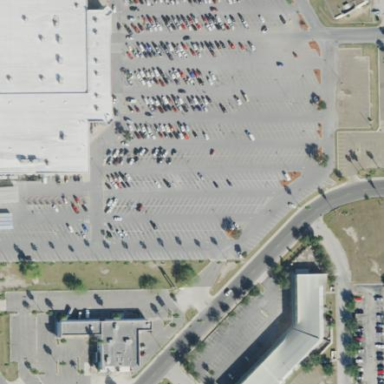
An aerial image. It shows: Retail area.